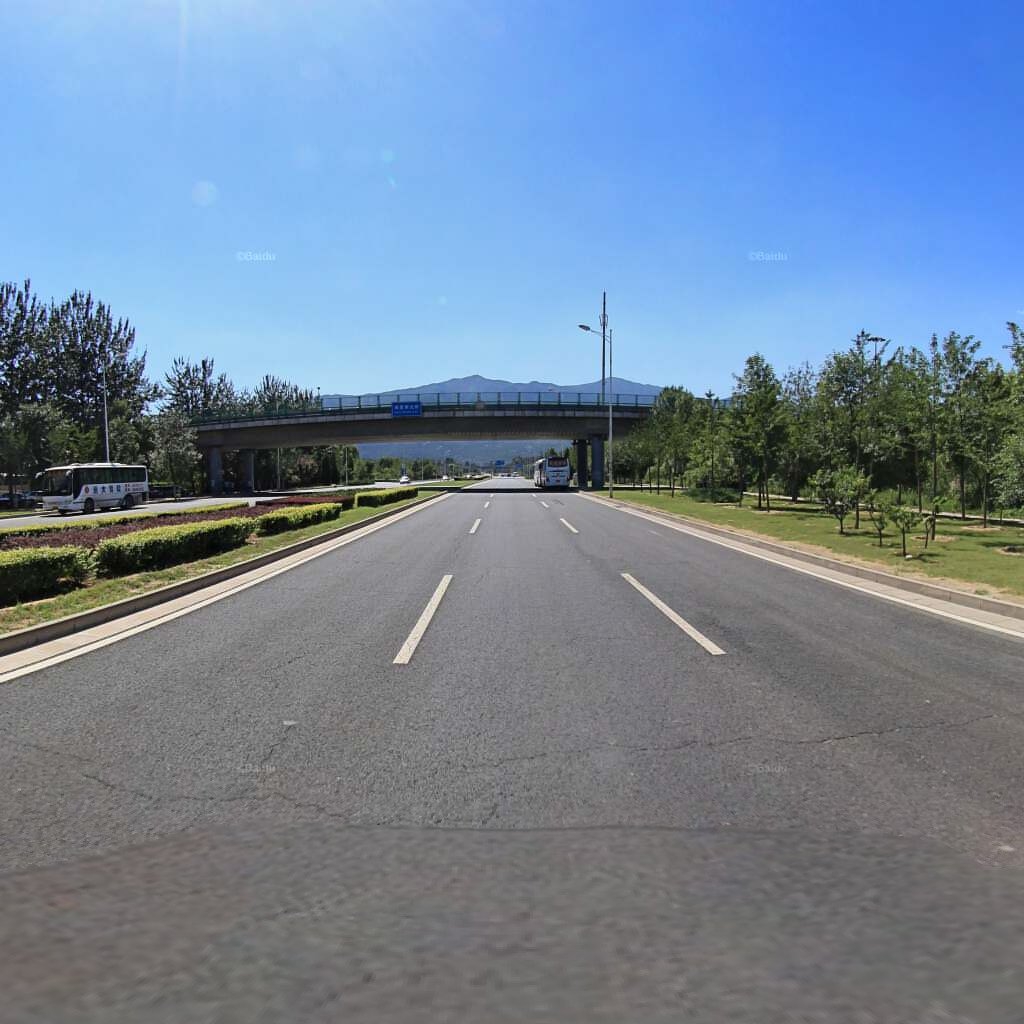
Region: Haidian
Road damage annotations: transverse crack, transverse crack, transverse crack, longitudinal crack, longitudinal crack